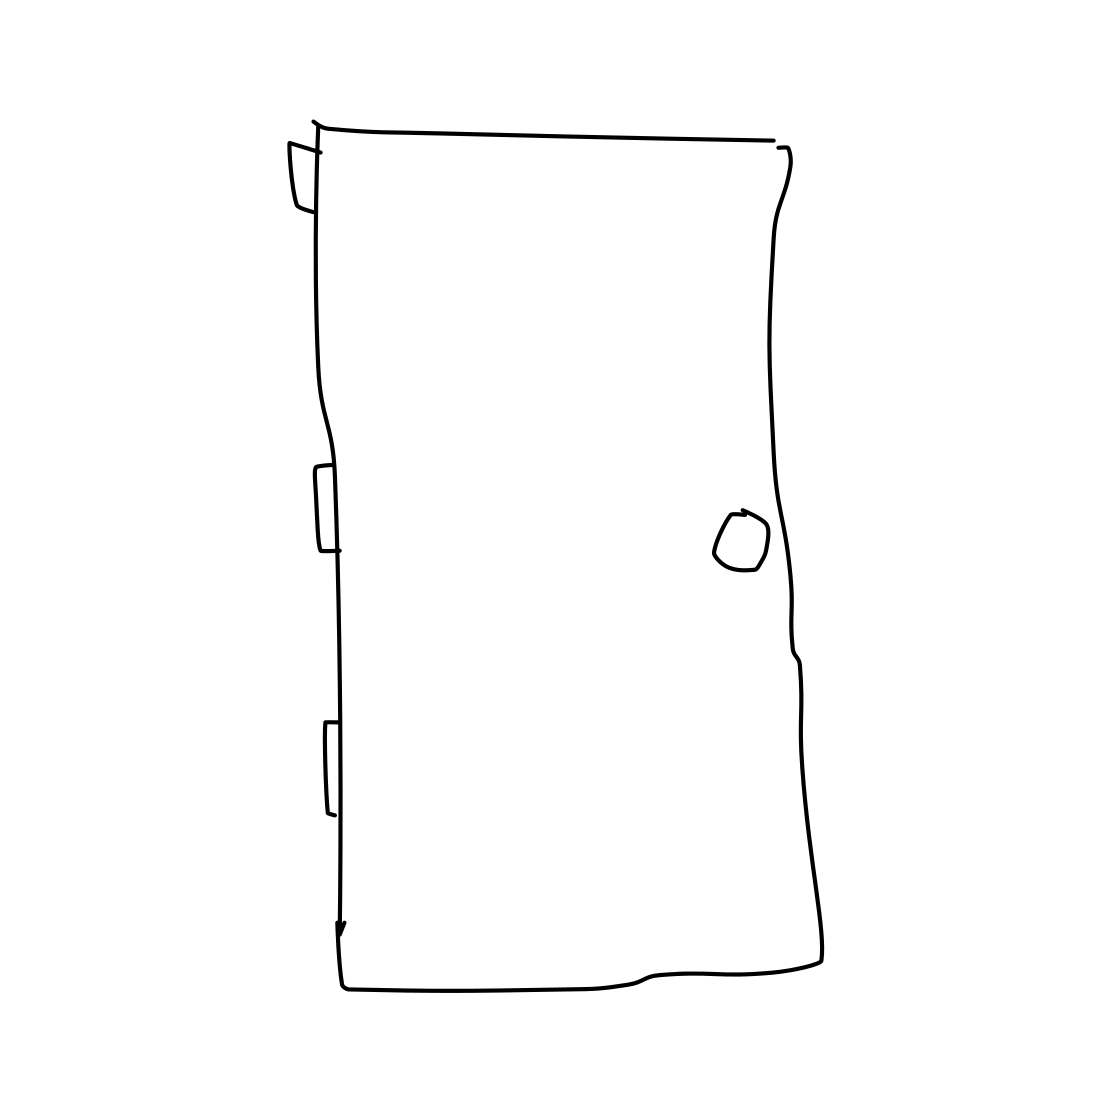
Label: door